Question: I have 2 image I want to put one image over another my xml follows
'''
<?xml version="1.0" encoding="utf-8"?>
<LinearLayout xmlns:android="http://schemas.android.com/apk/res/android"
android:layout_width="match_parent"
android:layout_height="match_parent"
android:orientation="vertical" >
<ImageView
android:id="@+id/imgThumb"
android:layout_width="60dip"
android:layout_height="80dip"
android:layout_gravity="center_horizontal"
android:layout_marginTop="20sp"
android:src="@drawable/bg" />
<TextView
android:id="@+id/imgText"
android:layout_width="wrap_content"
android:layout_height="wrap_content"
android:layout_margin="5dip"
android:ellipsize="marquee"
android:singleLine="true"
android:text="test string"
android:textColor="#000000"
android:textSize="10dip"
android:visibility="gone" />
<View
android:layout_width="fill_parent"
android:layout_height="30sp"
android:background="@drawable/shelf" />
'''

I want this first image over this second image.so that it looks like that this first image is standing over second image
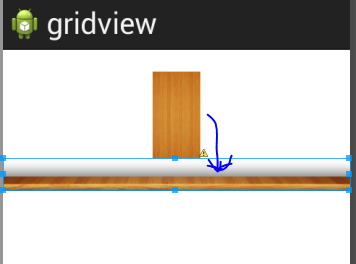
Answer: Change the LinearLayout to RelativeLayout, switch the places of the 2 images.
'''
<?xml version="1.0" encoding="utf-8"?>
<RelativeLayout xmlns:android="http://schemas.android.com/apk/res/android"
android:layout_width="match_parent"
android:layout_height="match_parent" >
<View
android:id="@+id/shelf"
android:layout_below="@+id/imgThumb"
android:layout_width="fill_parent"
android:layout_height="30sp"
android:background="@drawable/shelf" />
<ImageView
android:id="@+id/imgThumb"
android:alignParentTop="true"
android:layout_width="60dip"
android:layout_height="80dip"
android:layout_gravity="center_horizontal"
android:layout_marginTop="20sp"
android:src="@drawable/bg" />
'''